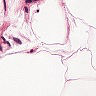
Metastatic tissue present: no